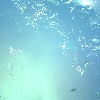
Label: water